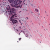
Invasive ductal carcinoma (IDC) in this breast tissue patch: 0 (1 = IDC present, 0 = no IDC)